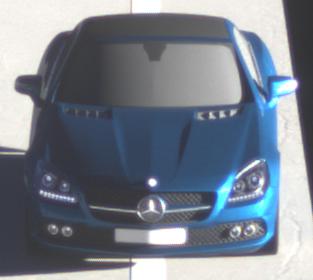
Make: Mercedes-Benz
Model: SLK 200
Detailed model: SLK-Class (172)
Model produced from: 2011/03
Model produced until: 2015/04
Doors: 2
Color: blue
Road condition: dry road
Daytime: sunrise or sunset
Contrast: high contrast